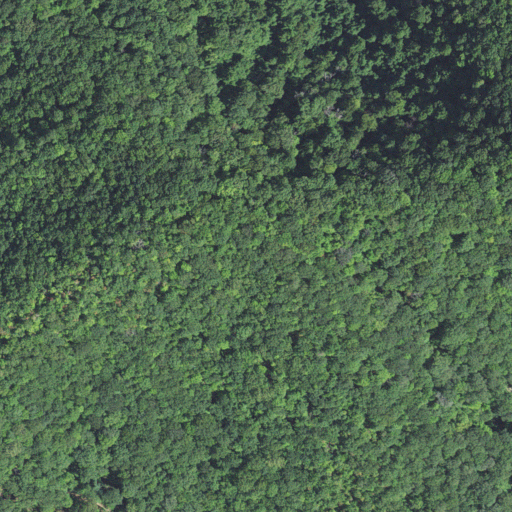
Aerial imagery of mountain in North Carolina named Mason Knob containing deciduous forest and mixed forest